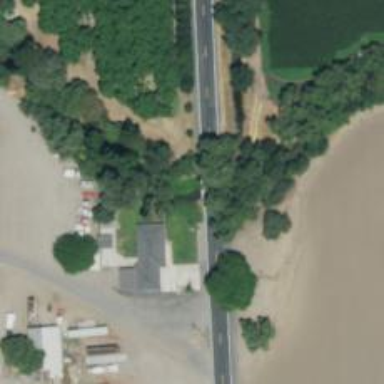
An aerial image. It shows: Culvert tunnel.